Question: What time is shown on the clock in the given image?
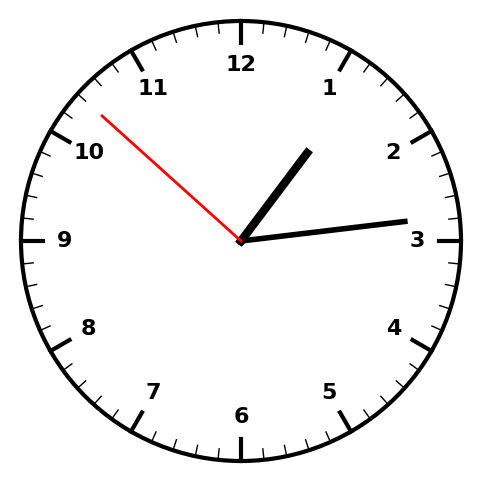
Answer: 01:13:52